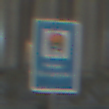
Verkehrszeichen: Wasserschutzgebiet
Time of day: Night
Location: Outdoor (Urban)
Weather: PartlyCloudy
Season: NotSpecified
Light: Artificial